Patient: sex M, age 51
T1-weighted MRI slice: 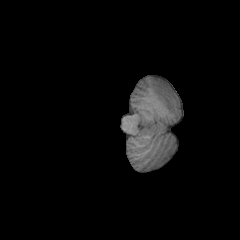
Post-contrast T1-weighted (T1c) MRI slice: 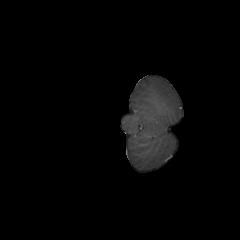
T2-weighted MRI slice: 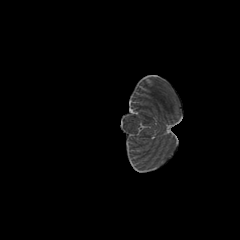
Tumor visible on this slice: no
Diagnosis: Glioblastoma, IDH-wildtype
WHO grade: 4